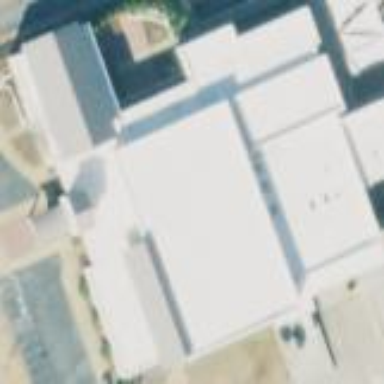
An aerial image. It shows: Building.